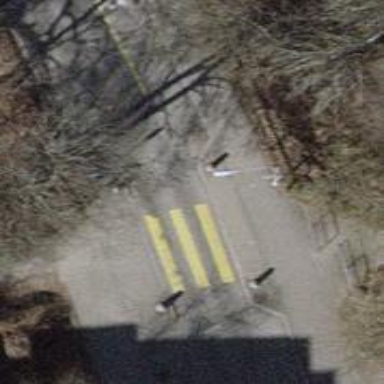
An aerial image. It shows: Residential road with asphalt surface. There is sidewalk on the left and cycling lane on the left side.